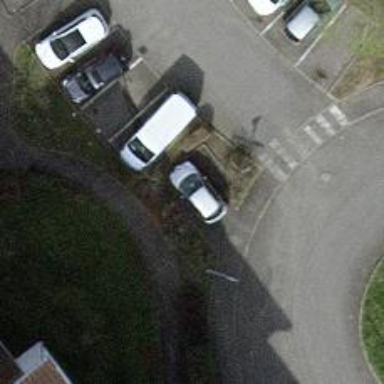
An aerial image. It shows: Bicycle parking area with stands.